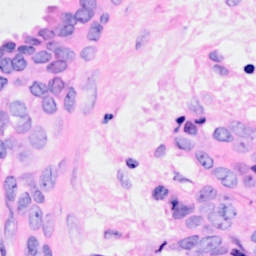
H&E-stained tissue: Breast